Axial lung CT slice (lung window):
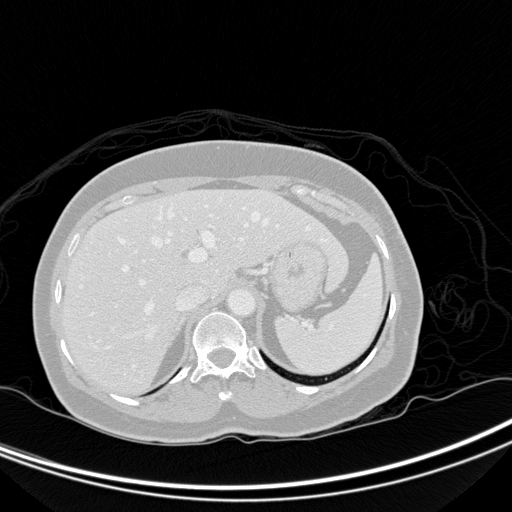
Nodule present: no